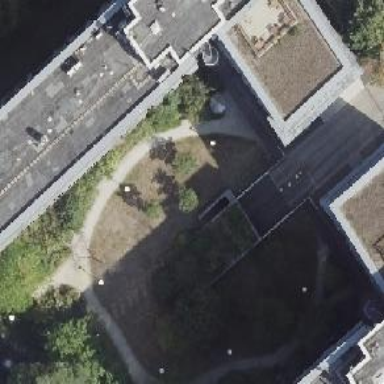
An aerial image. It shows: Parking entrance.